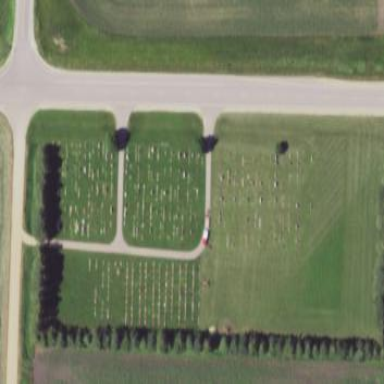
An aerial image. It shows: Cemetery.